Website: walmart
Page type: payment
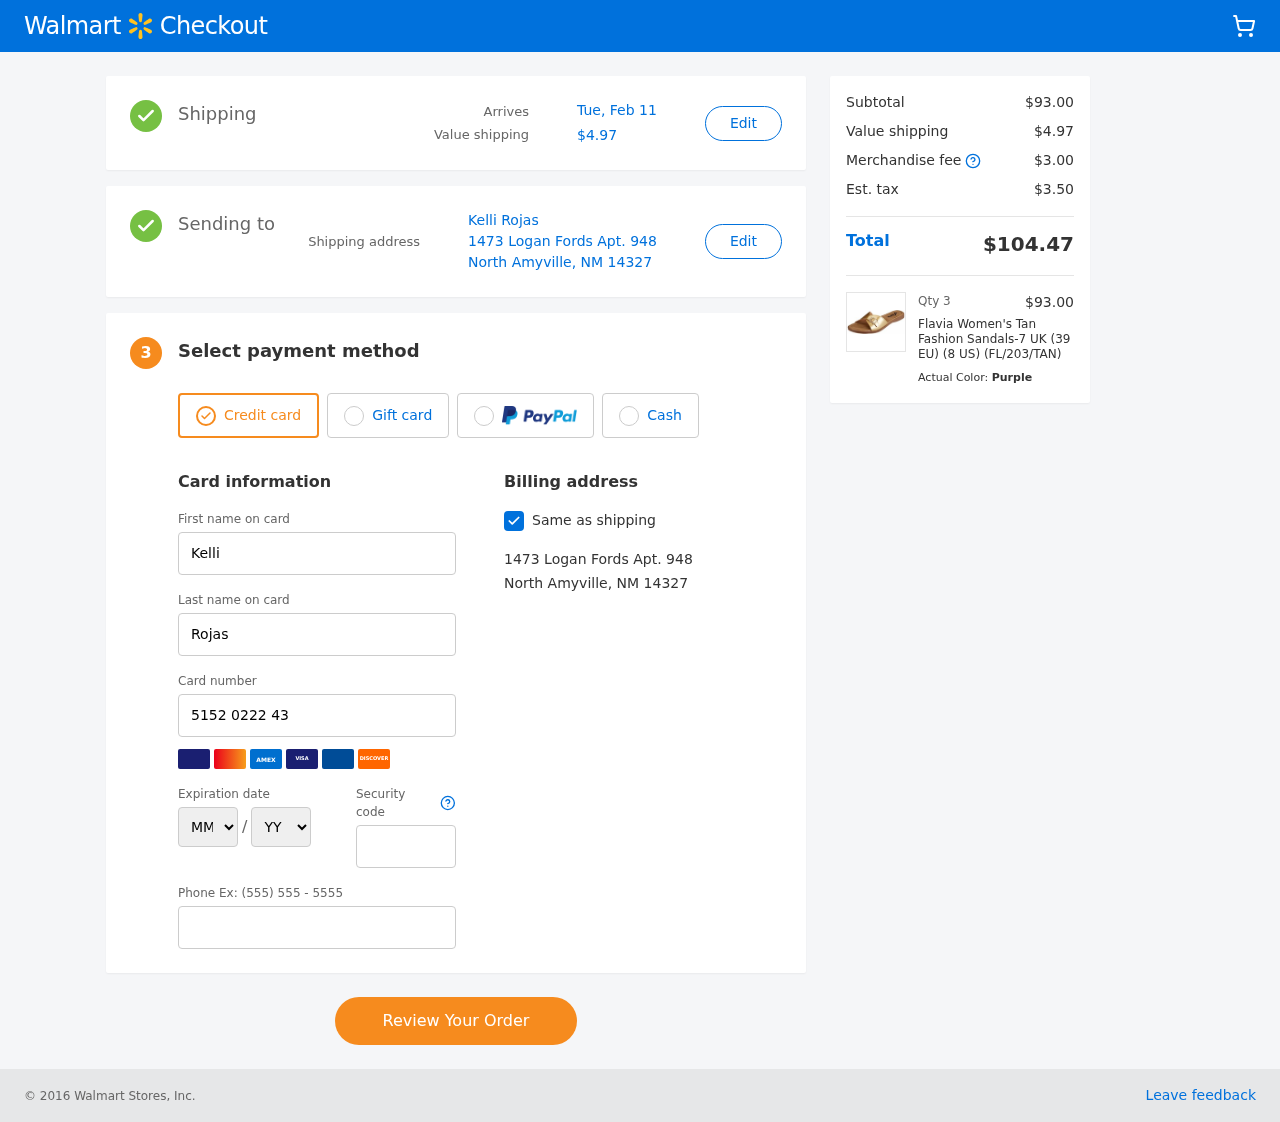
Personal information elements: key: PII_CARD_EXPIRY_MONTH
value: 09
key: PII_CARD_EXPIRY_YEAR
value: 28
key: PII_CITY_STATE_ZIP
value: North Amyville, NM 14327
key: PII_FULLNAME
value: Kelli Rojas
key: PII_STREET
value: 1473 Logan Fords Apt. 948
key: PII_FIRSTNAME
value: Kelli
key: PII_LASTNAME
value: Rojas
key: PII_CARD_NUMBER
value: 5152 0222 4356 2468
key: PII_CARD_CVV
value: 521
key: PII_PHONE
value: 4306187625
Product elements: key: PRODUCT1_NAME
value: Flavia Women's Tan Fashion Sandals-7 UK (39 EU) (8 US) (FL/203/TAN)
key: PRODUCT1_PRICE
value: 31
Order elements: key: ORDER_DELIVERY_DATE
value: Tue, Feb 11
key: ORDER_SHIPPING_COST
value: $4.97
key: ORDER_SUBTOTAL
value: $93.00
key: ORDER_MERCHANDISE_FEE
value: $3.00
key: ORDER_TAX
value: $3.50
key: ORDER_TOTAL
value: $104.47
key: ORDER_NUM_ITEMS
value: Qty 3